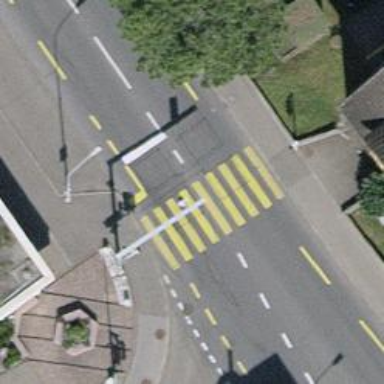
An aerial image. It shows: Road crossing with traffic signals.